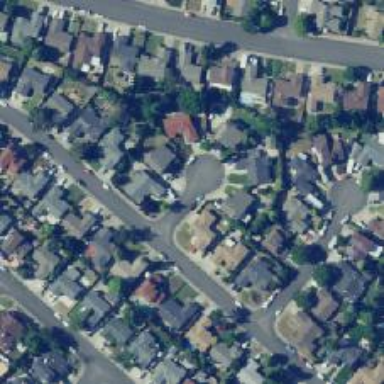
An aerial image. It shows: Residential road.